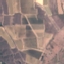
Land use / land cover class: PermanentCrop